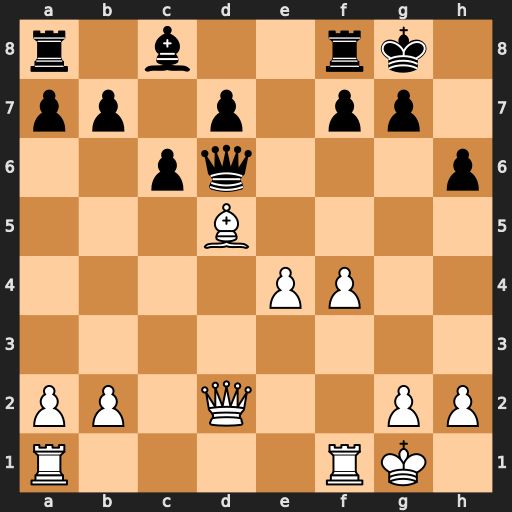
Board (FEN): r1b2rk1/pp1p1pp1/2pq3p/3B4/4PP2/8/PP1Q2PP/R4RK1
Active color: w
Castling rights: -
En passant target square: -
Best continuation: Bxf7+ Rxf7 Qxd6